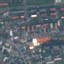
Label: Residential